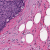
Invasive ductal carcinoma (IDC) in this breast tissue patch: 0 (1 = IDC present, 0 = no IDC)